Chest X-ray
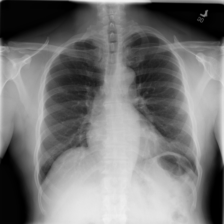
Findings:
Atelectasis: negative
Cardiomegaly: negative
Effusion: negative
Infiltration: negative
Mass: negative
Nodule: negative
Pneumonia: negative
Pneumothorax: negative
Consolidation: negative
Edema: negative
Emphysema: negative
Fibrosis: negative
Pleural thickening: negative
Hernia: negative